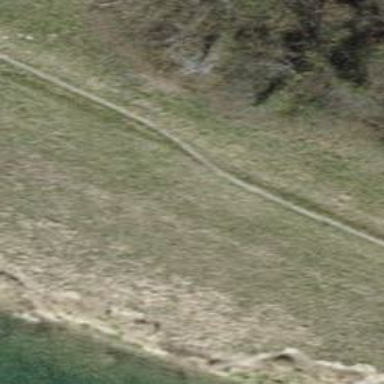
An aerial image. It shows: Dirt path.